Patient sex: M
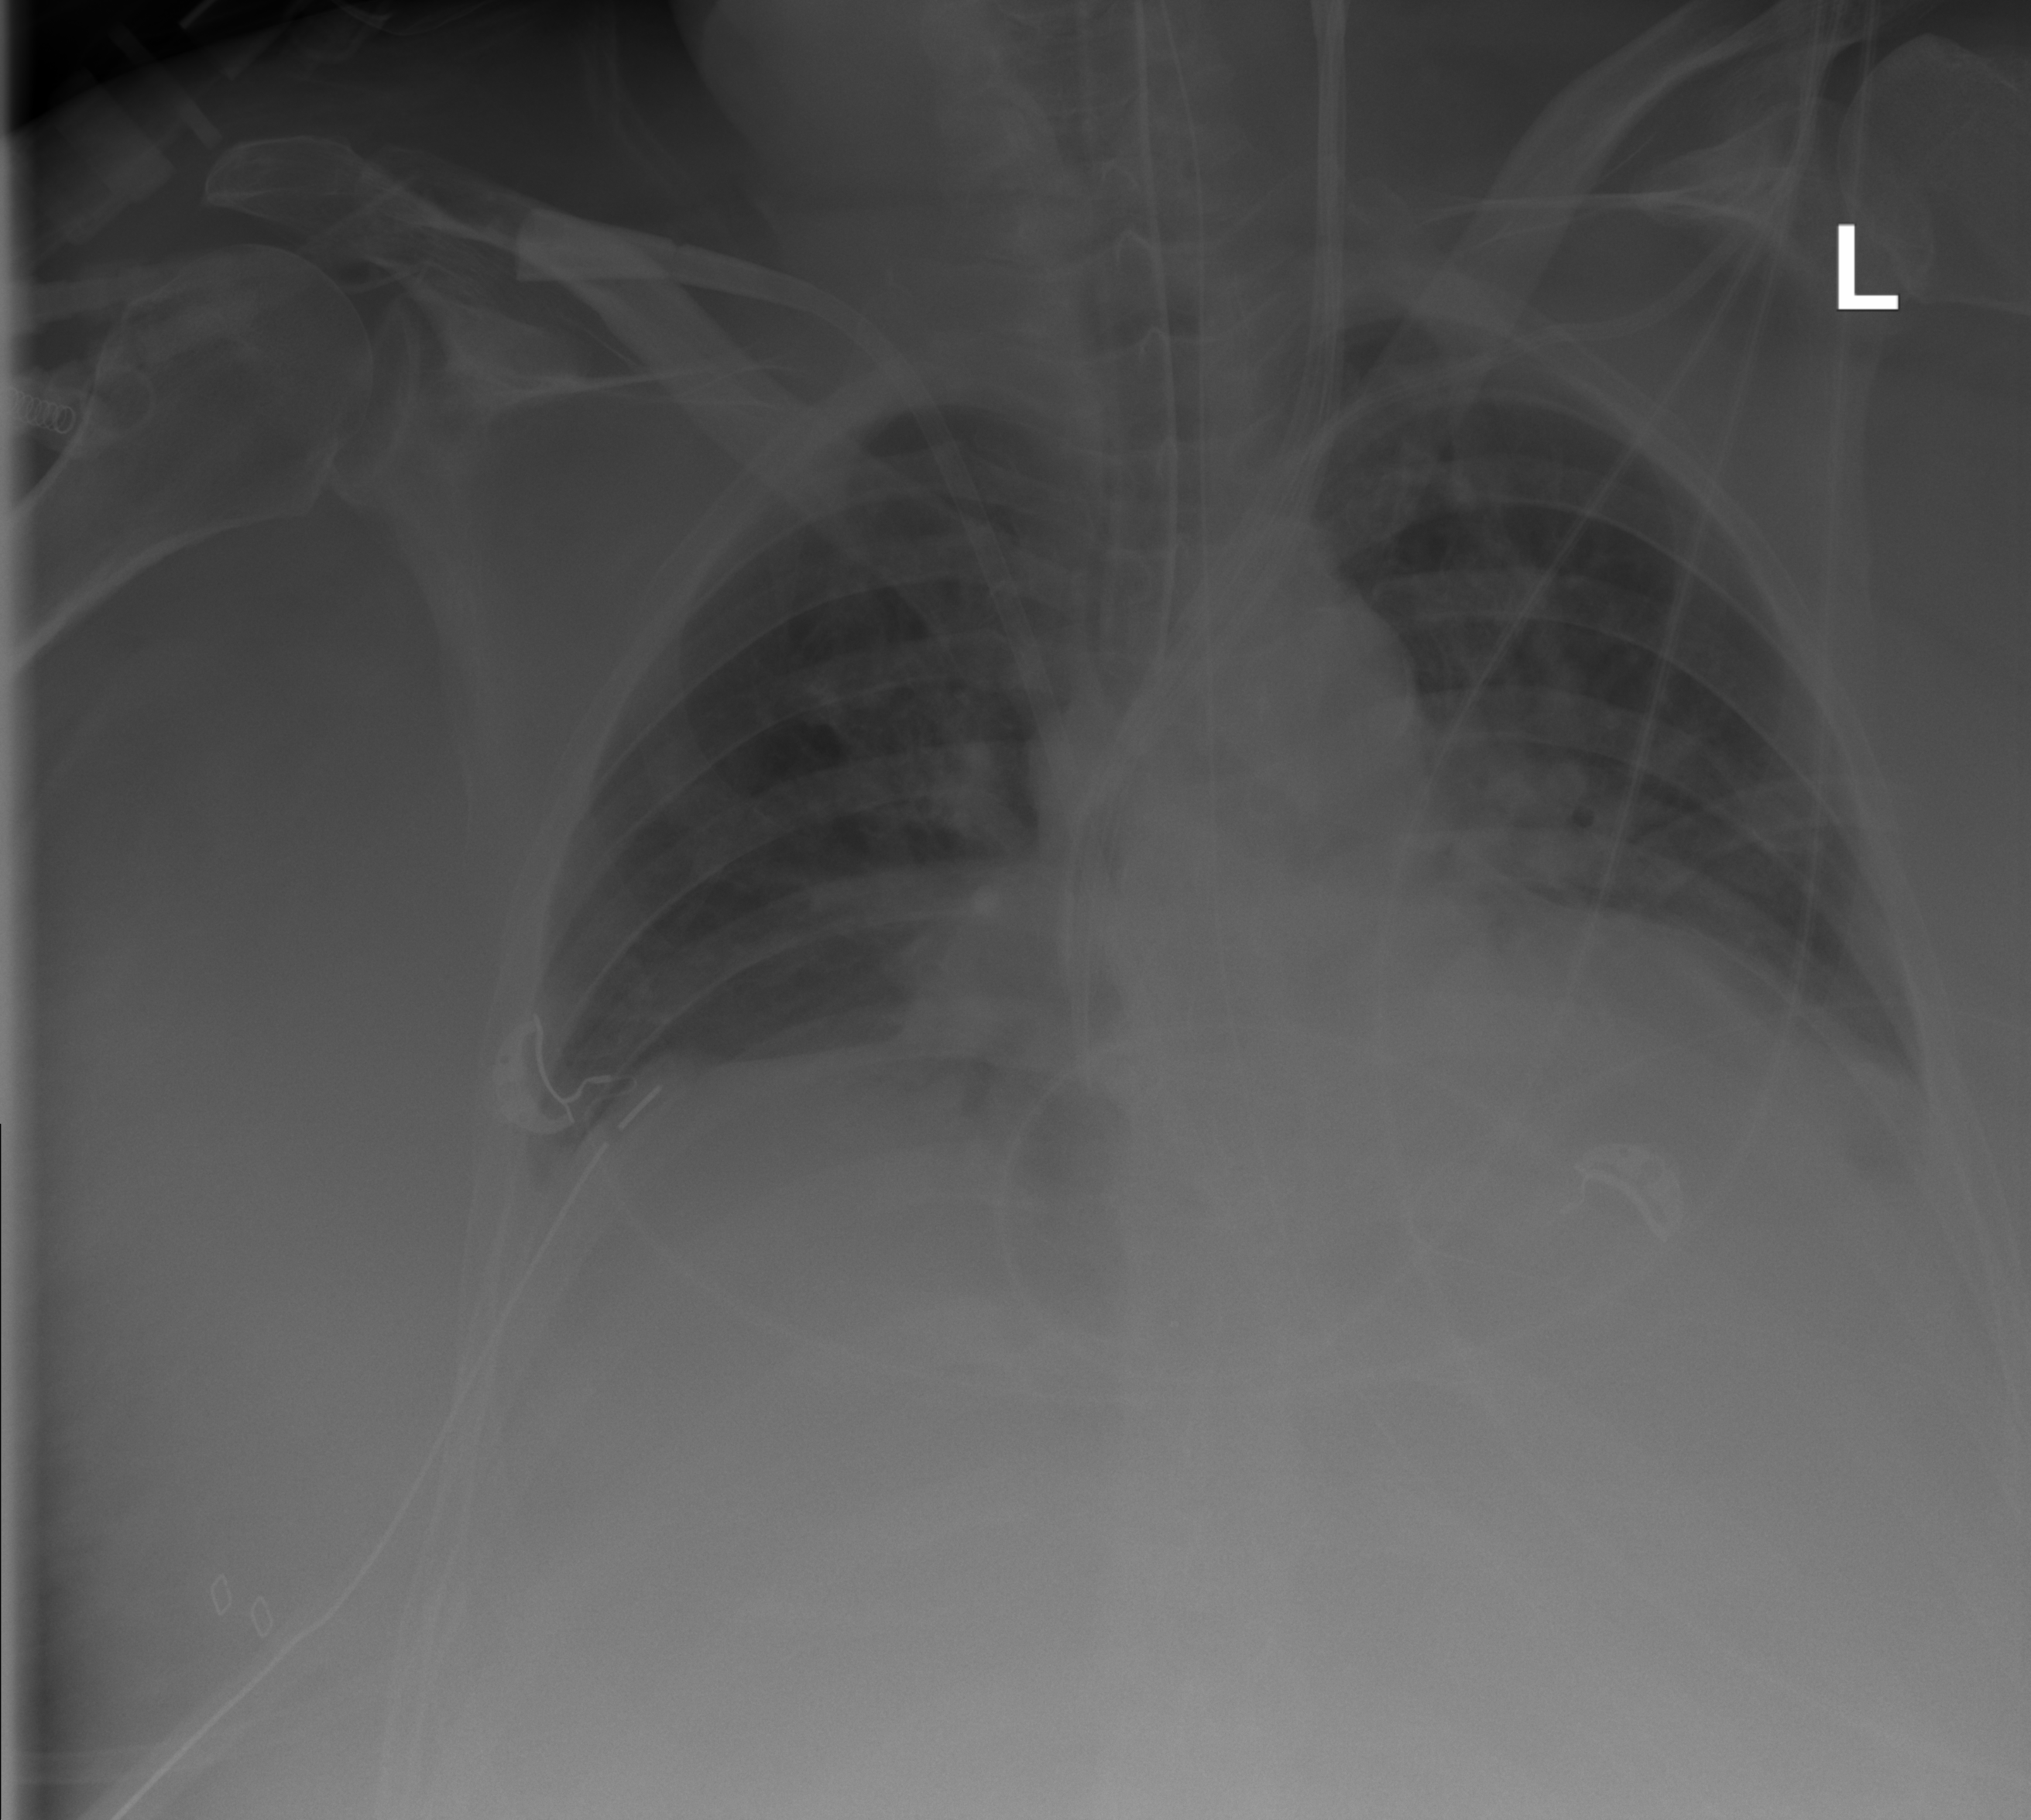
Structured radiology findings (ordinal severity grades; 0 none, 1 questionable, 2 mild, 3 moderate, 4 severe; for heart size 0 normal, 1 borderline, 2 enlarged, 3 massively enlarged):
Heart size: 2
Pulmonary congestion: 0
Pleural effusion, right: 2
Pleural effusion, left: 2
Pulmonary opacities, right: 0
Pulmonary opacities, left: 0
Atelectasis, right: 0
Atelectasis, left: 2